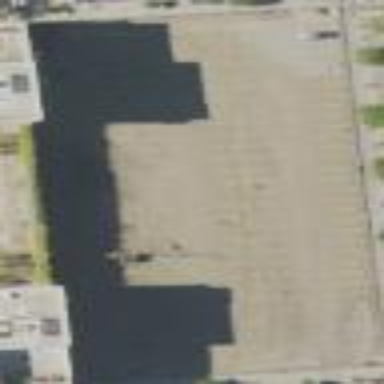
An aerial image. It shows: Parking area with surface.